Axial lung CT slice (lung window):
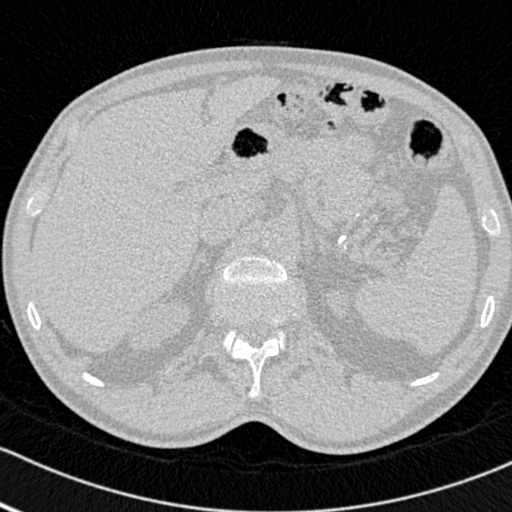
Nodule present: no